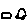
Label: square